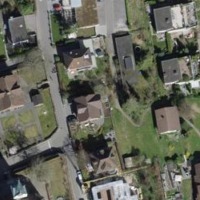
EUNIS habitat code: 54
Species observed at this site:
Salvia pratensis